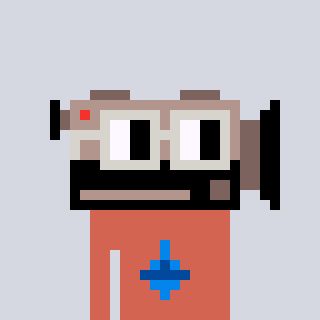
a pixel art character with square light gray glasses, a camcorder-shaped head and a peachy-colored body on a cool background